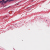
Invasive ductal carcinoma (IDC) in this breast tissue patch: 0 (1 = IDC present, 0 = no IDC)